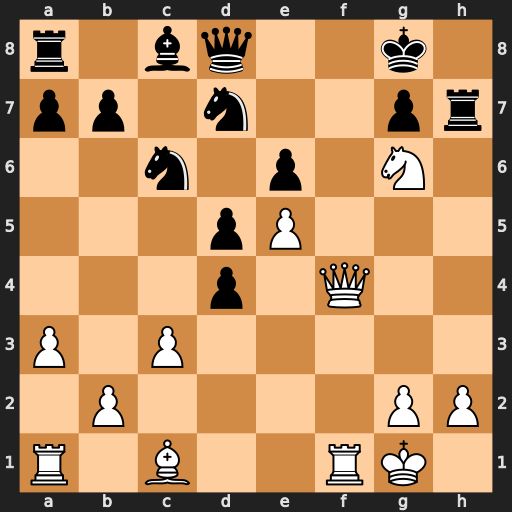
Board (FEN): r1bq2k1/pp1n2pr/2n1p1N1/3pP3/3p1Q2/P1P5/1P4PP/R1B2RK1
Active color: w
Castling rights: -
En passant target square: -
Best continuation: Qf7#